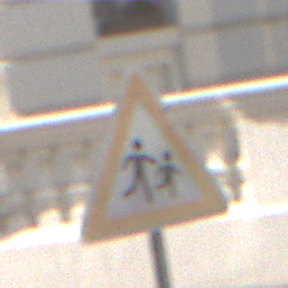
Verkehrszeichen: KinderLinks
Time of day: MorningAfternoon
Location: Outdoor (Urban)
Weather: PartlyCloudy
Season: NotSpecified
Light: Natural